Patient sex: F
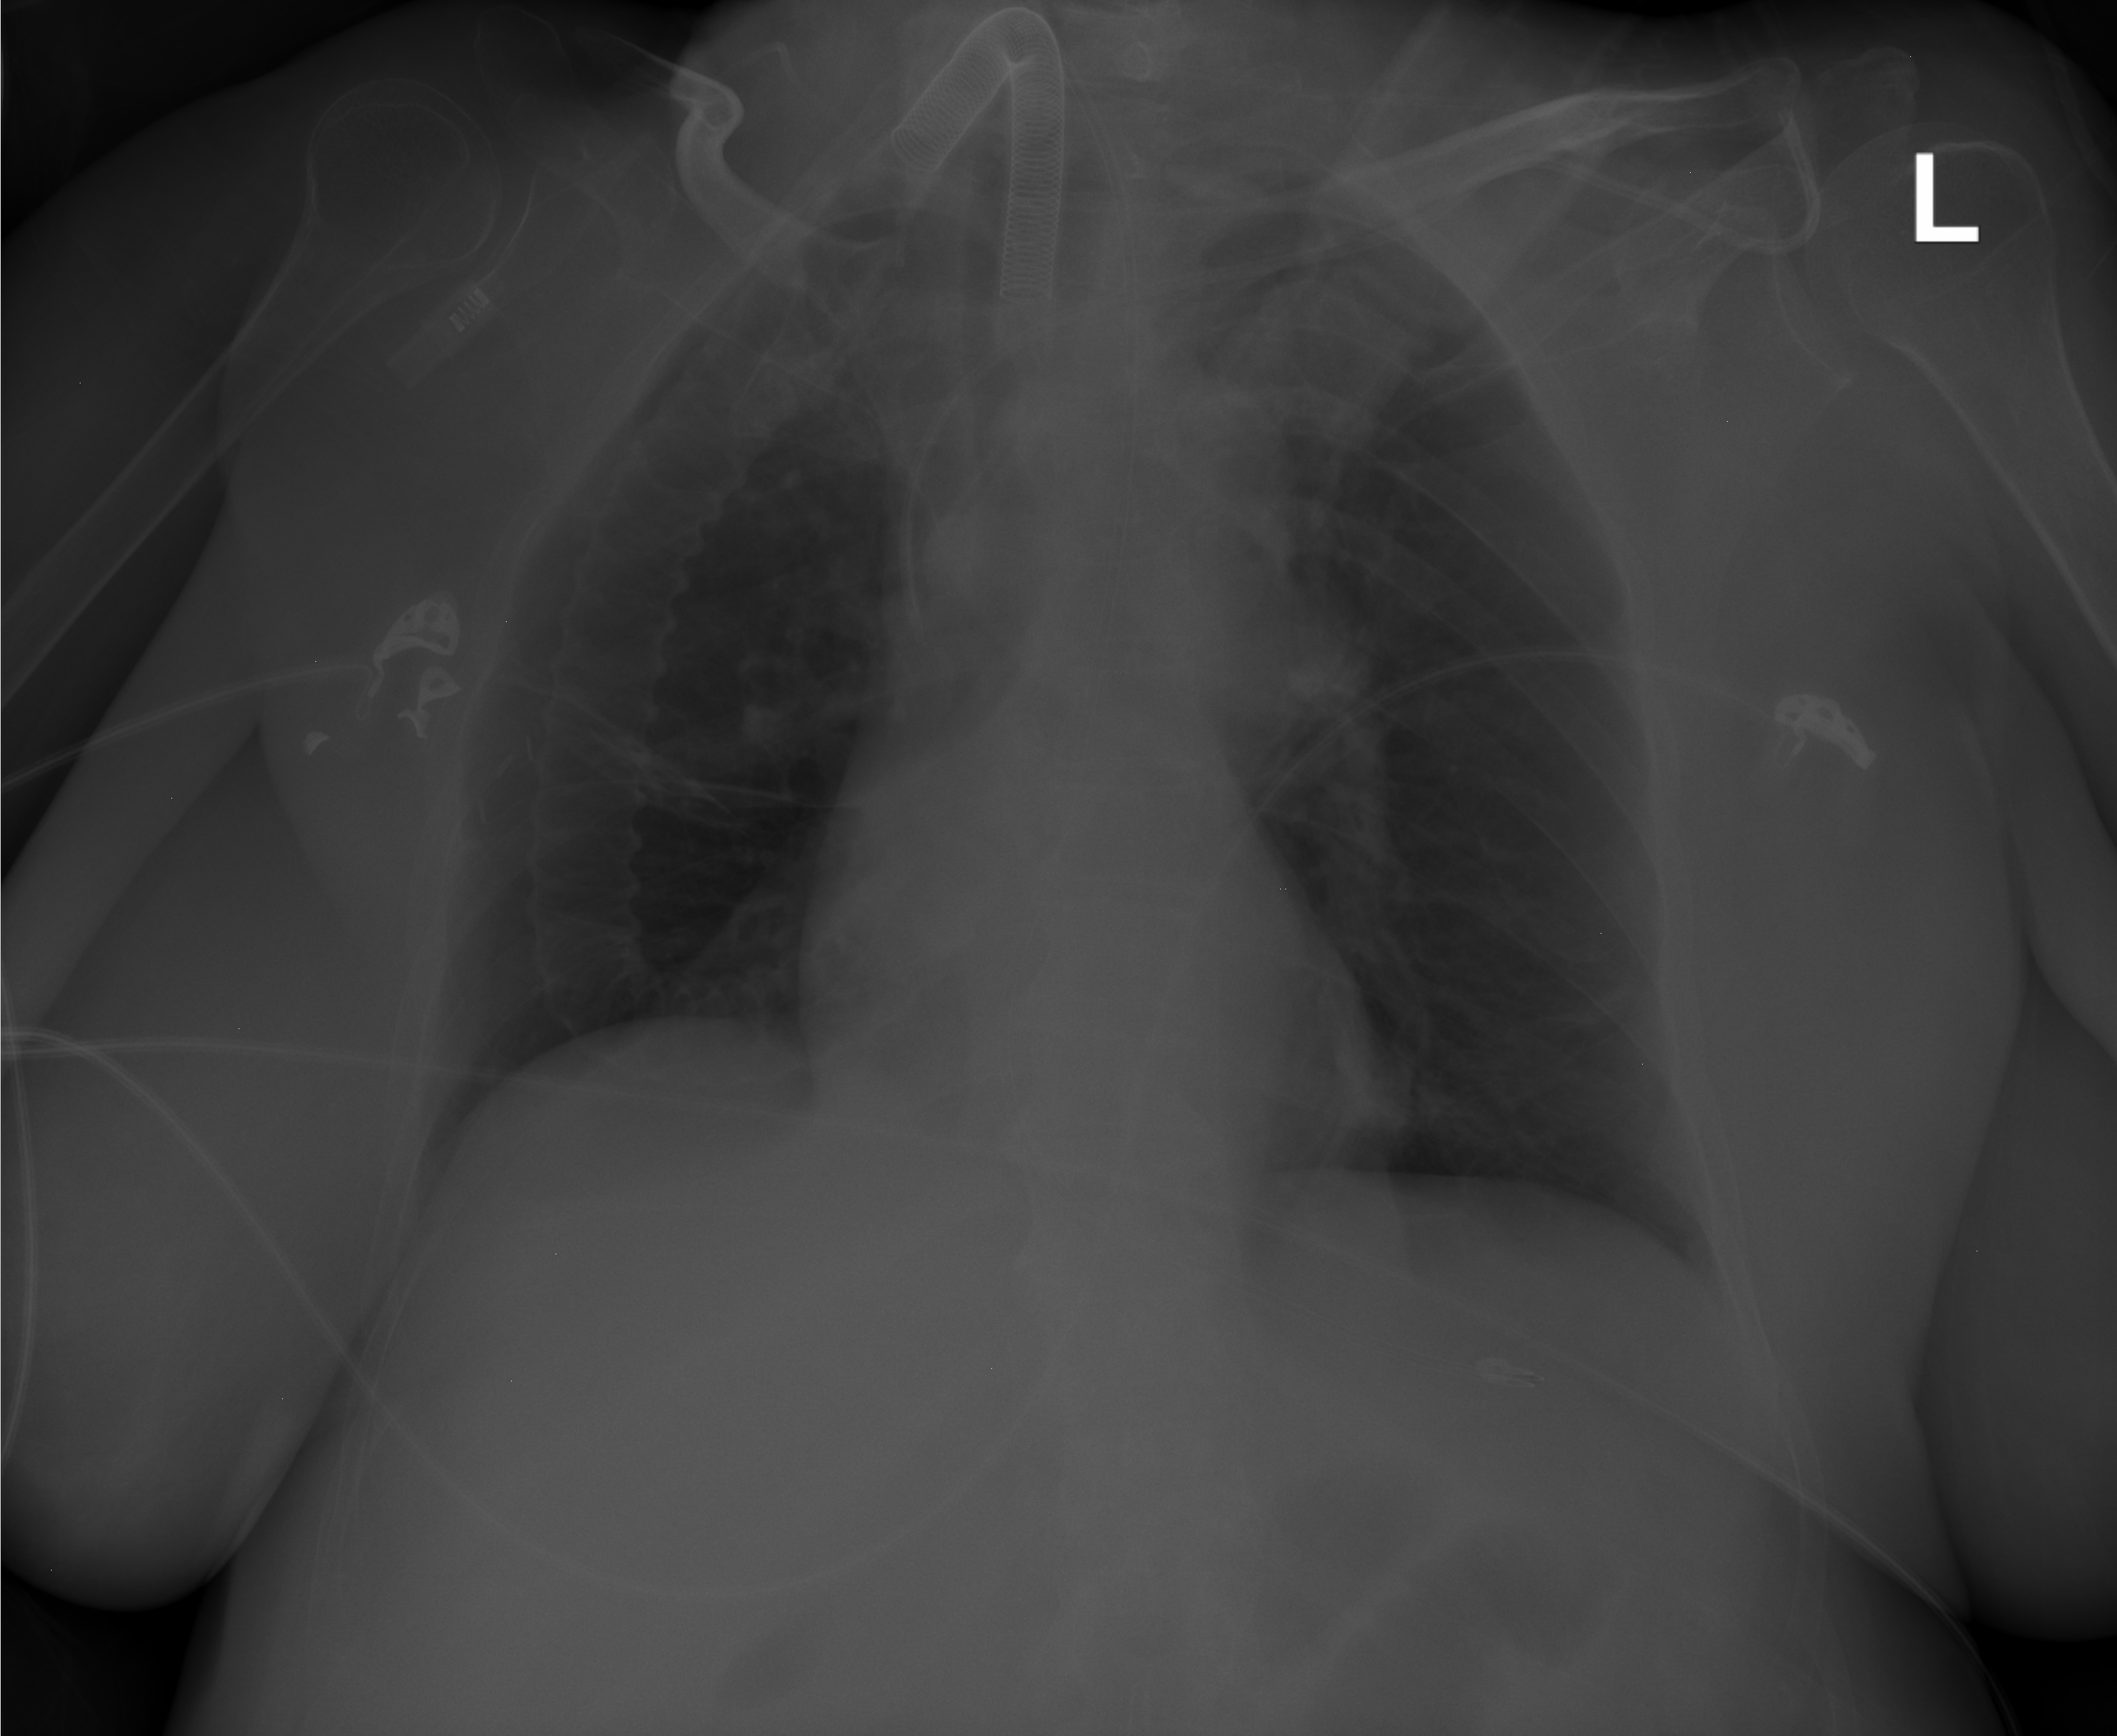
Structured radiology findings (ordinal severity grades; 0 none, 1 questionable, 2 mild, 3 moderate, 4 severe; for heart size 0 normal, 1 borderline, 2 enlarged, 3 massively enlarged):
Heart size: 0
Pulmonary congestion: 0
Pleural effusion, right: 0
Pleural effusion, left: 0
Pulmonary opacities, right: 0
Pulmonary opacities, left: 0
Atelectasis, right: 2
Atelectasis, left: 0